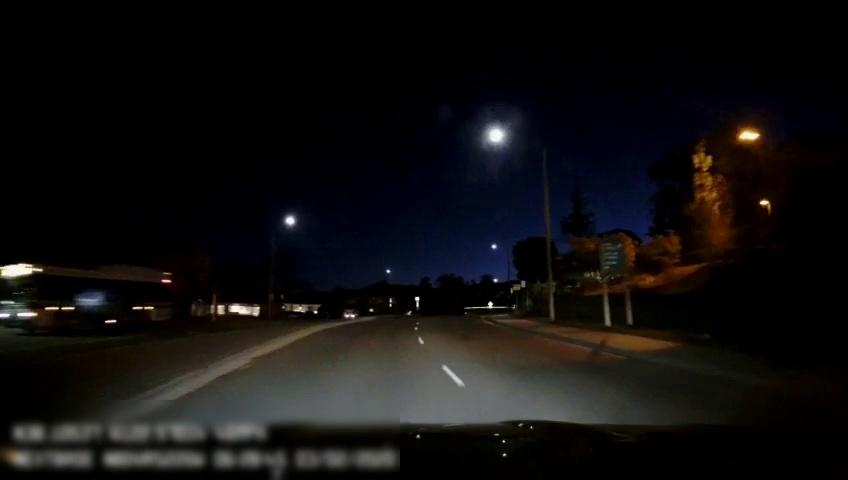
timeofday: Night
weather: Cloudy
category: Drivable Space
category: Drivable Space
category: Vehicles | Car
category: Lanes | Current Lane
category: Traffic | Signs